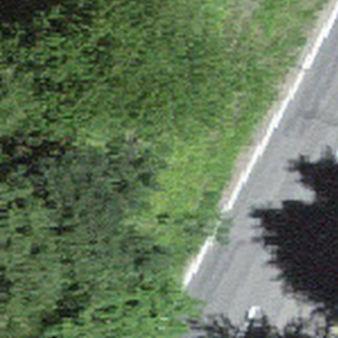
Label: other